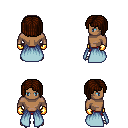
a pixel art fantasy rpg character, male body template, human, dark skin, overskirt, red pants, brown pageboy hairstyle, gold gloves, metal boots, four views (front, back, left, right), 2x2 character sprite sheet, small pixel art, hard edges, no anti-aliasing